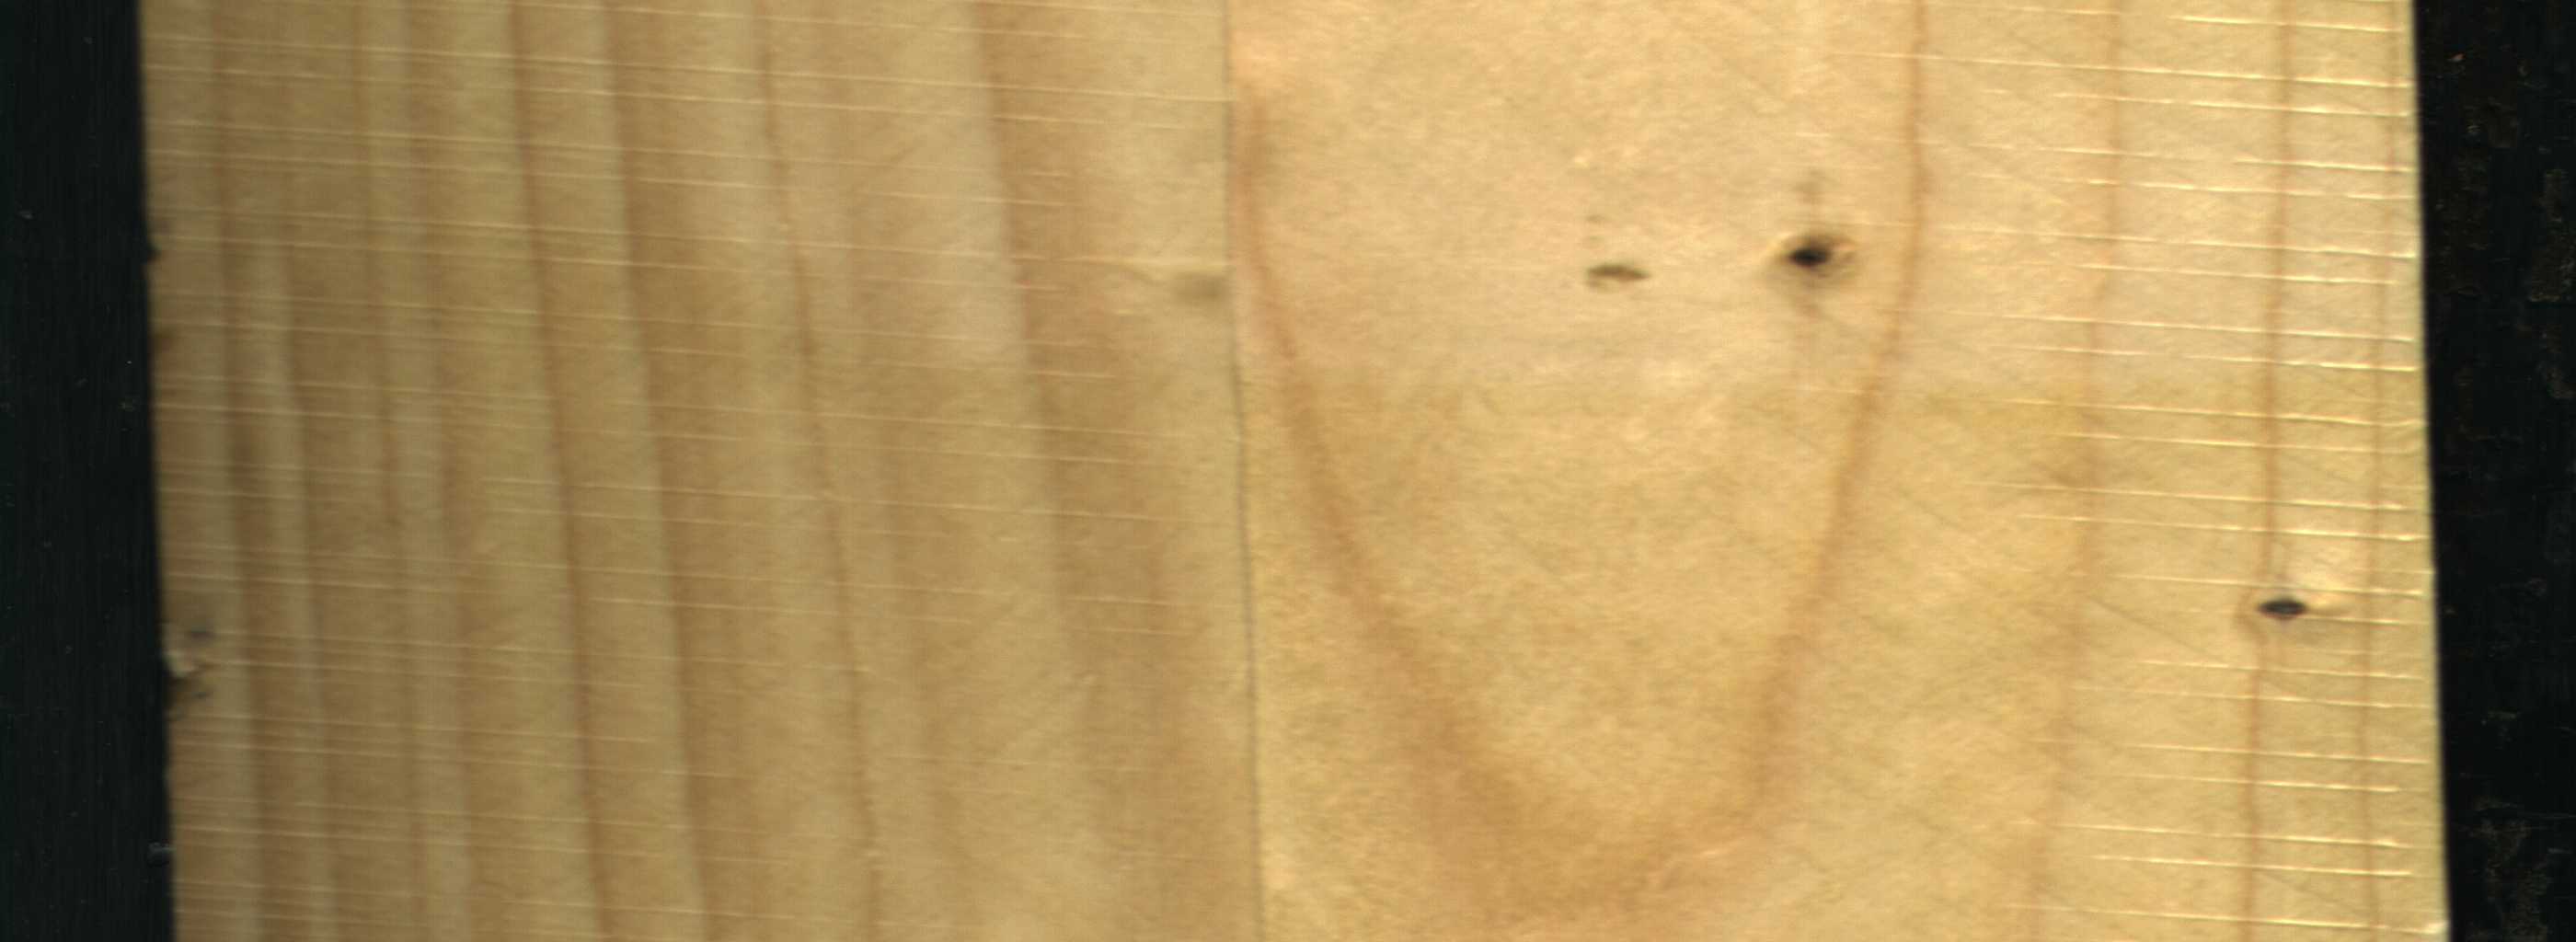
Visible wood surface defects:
Dead_Knot
Dead_Knot